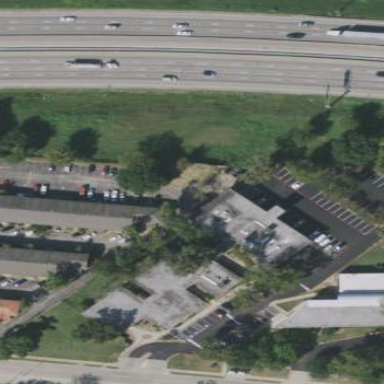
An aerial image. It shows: Commercial building.